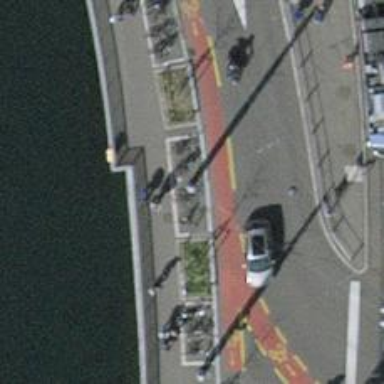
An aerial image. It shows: Bicycle parking area with stands available.